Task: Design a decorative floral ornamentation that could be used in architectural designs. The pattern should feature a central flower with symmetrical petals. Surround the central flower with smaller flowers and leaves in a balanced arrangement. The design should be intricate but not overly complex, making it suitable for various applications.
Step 1695:
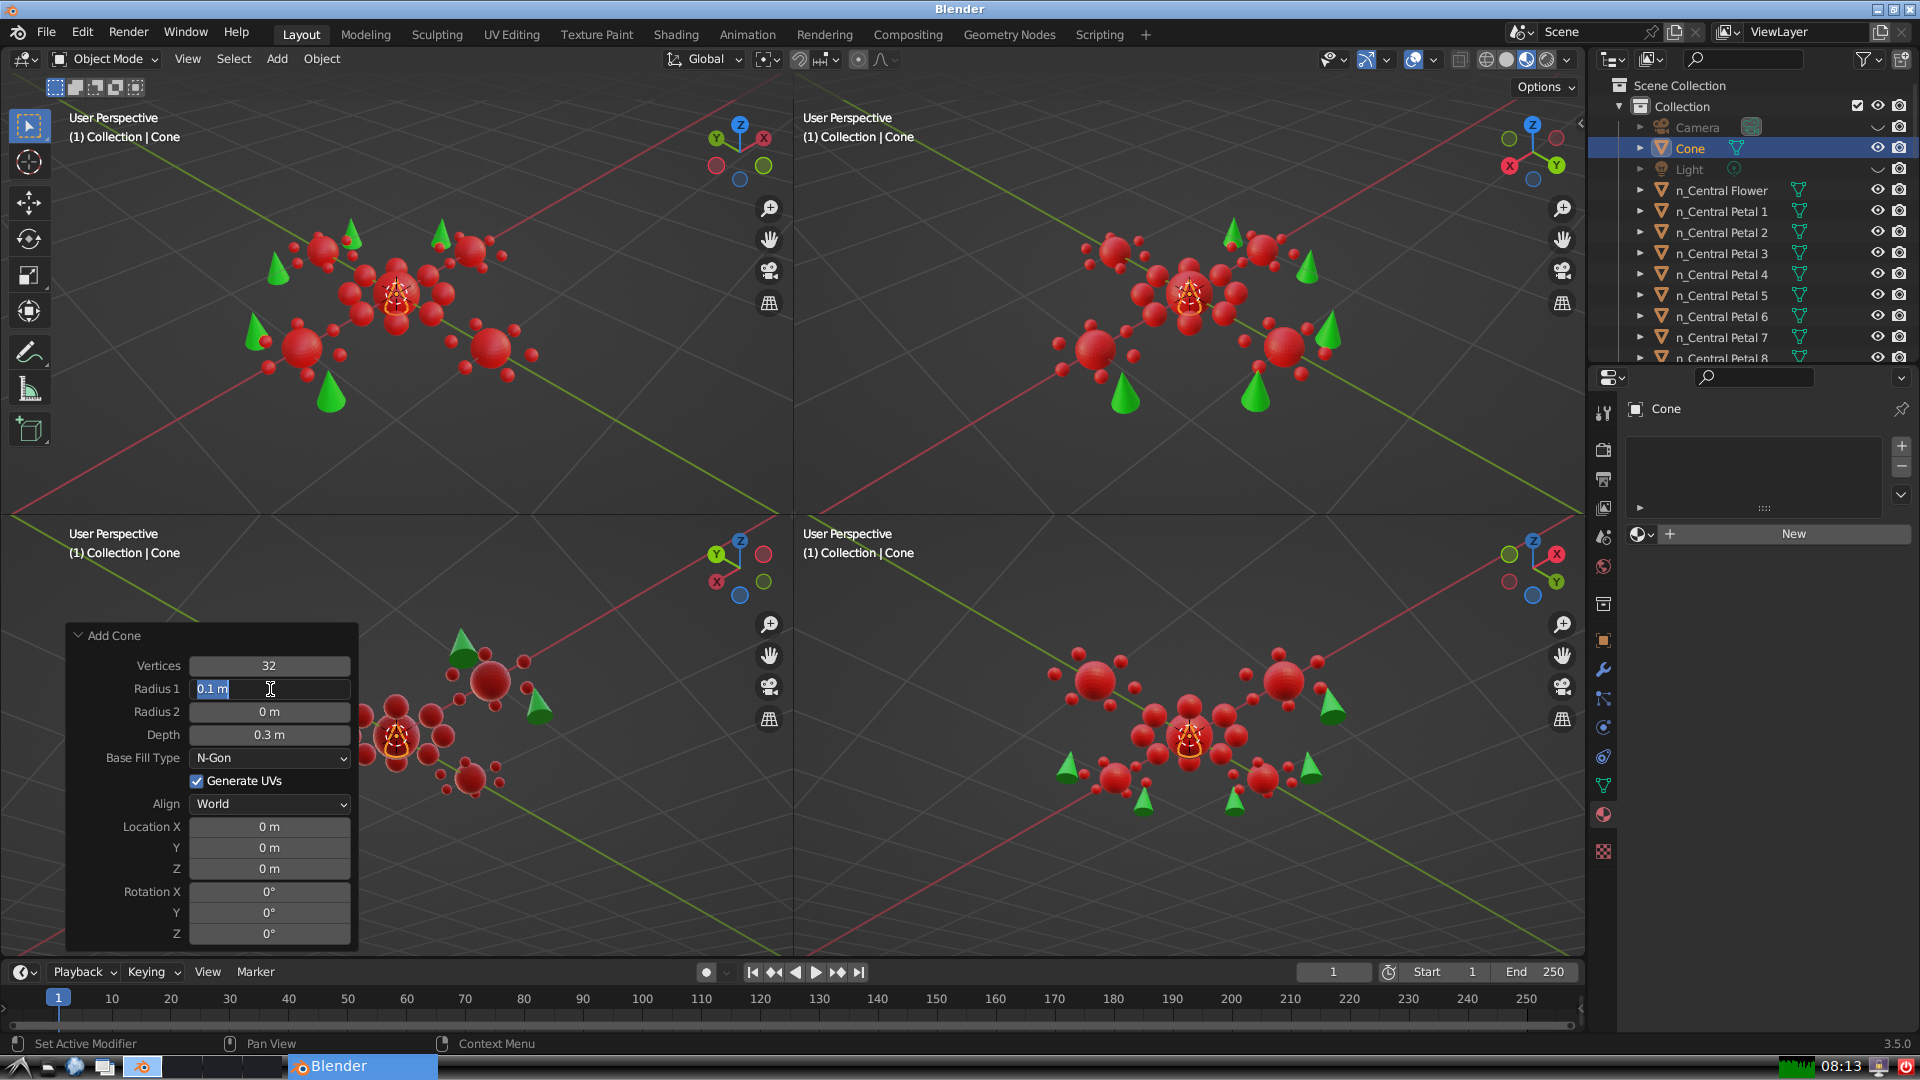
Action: input_text: 0.1